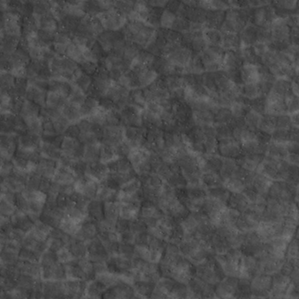
Label: non_frost